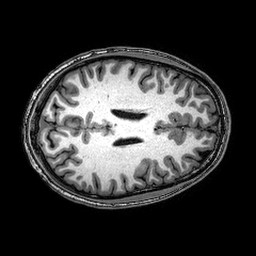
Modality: T1w
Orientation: axial
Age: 21
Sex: male
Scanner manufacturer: philips
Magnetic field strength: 3 T
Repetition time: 0.008237 s
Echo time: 0.00378 s